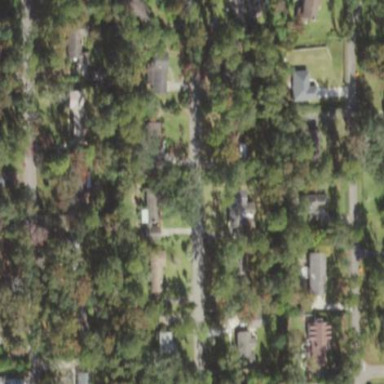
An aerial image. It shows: This residential area consists of single-family homes.